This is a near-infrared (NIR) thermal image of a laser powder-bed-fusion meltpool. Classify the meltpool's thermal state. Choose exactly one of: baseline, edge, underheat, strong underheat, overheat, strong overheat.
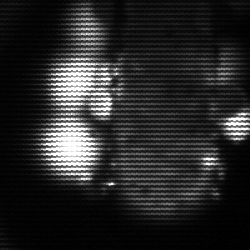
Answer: strong underheat